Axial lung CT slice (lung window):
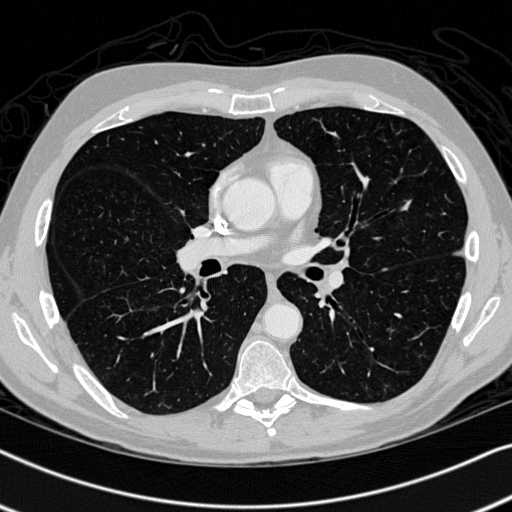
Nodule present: no